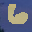
Label: 6